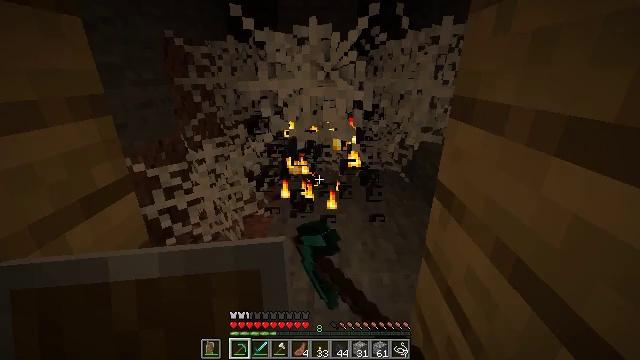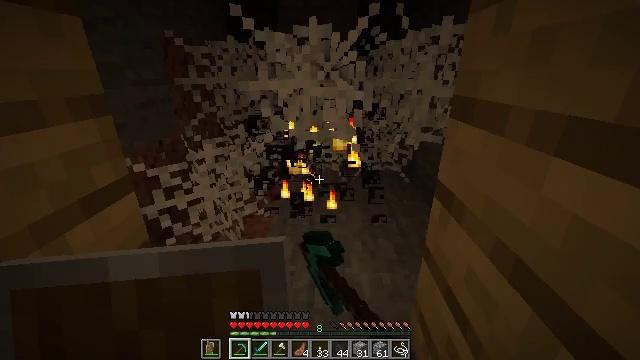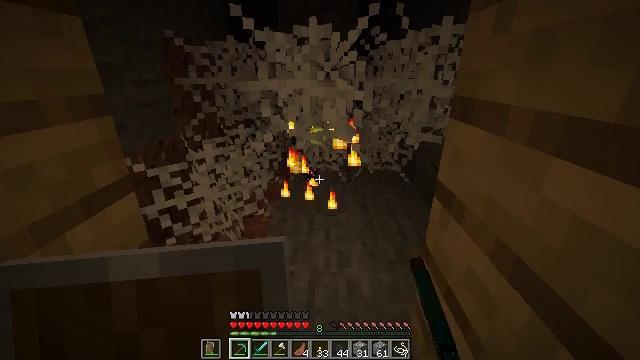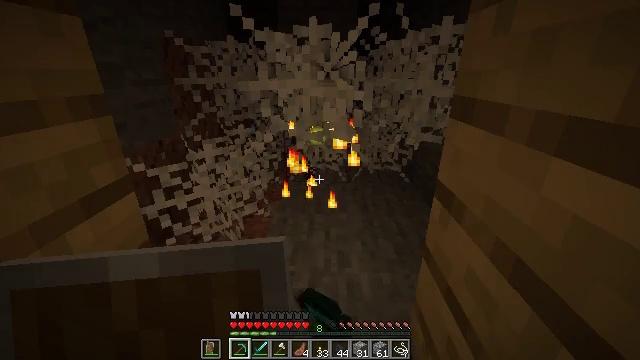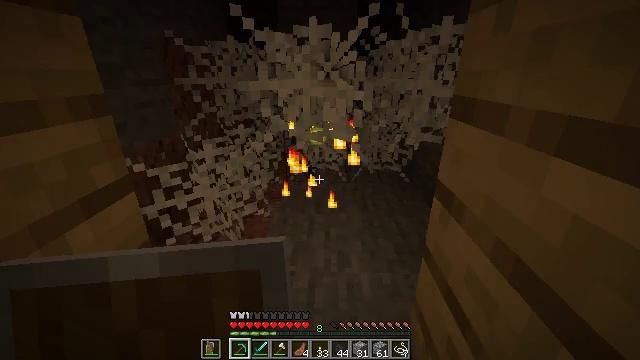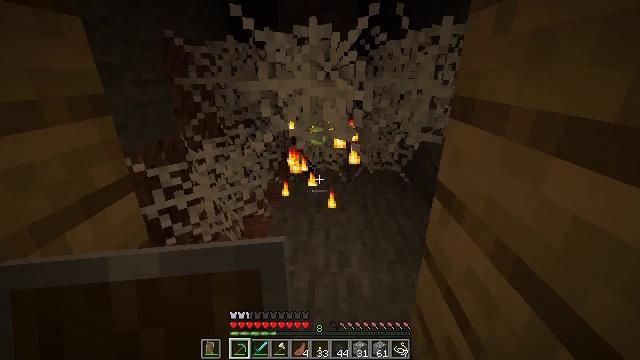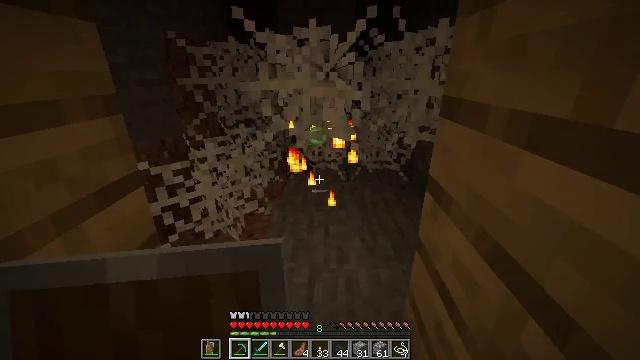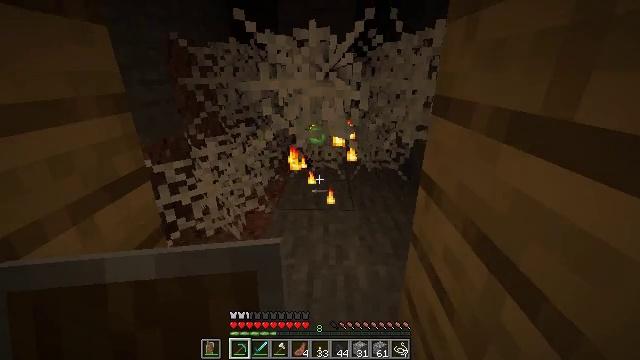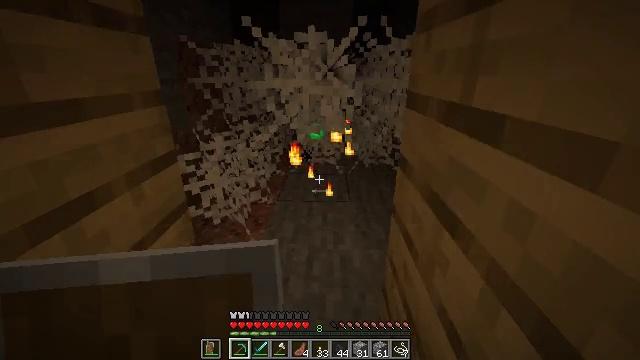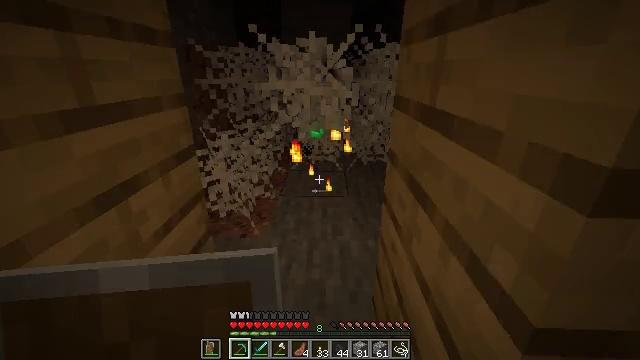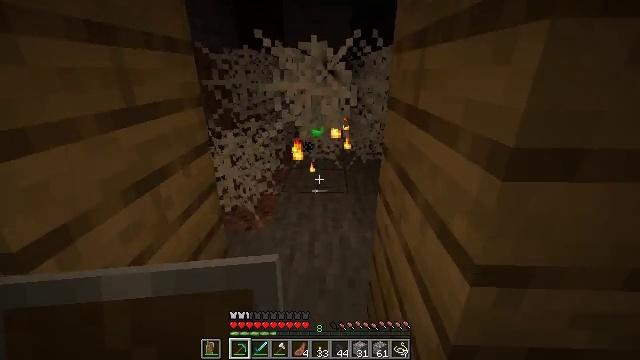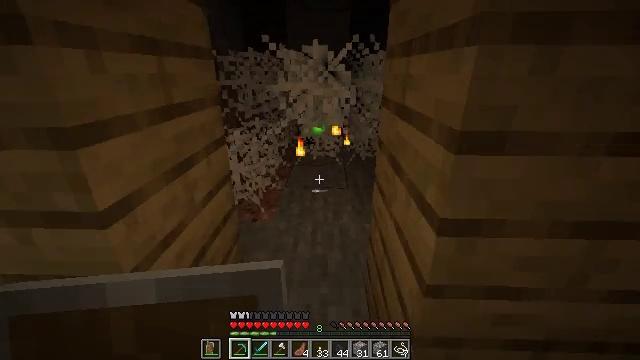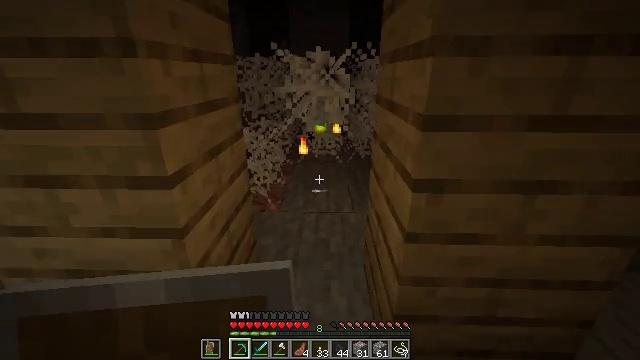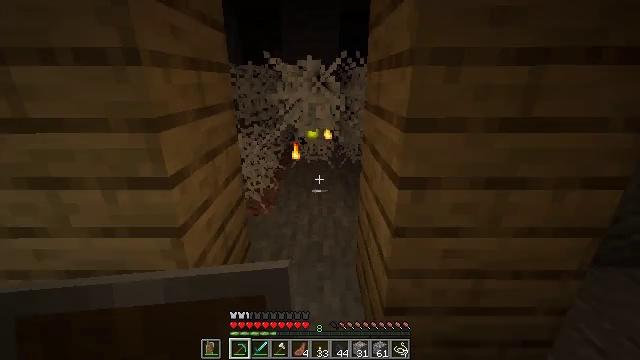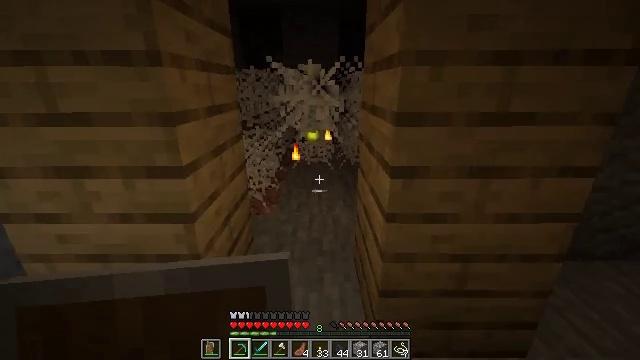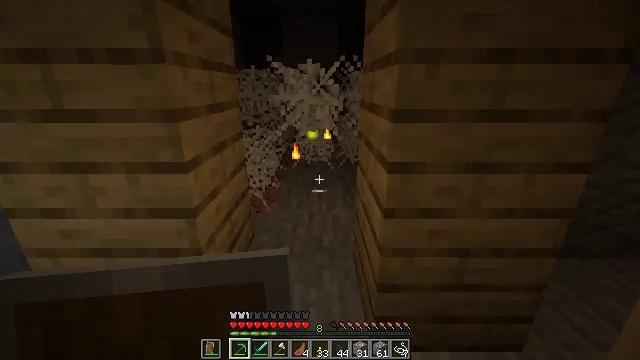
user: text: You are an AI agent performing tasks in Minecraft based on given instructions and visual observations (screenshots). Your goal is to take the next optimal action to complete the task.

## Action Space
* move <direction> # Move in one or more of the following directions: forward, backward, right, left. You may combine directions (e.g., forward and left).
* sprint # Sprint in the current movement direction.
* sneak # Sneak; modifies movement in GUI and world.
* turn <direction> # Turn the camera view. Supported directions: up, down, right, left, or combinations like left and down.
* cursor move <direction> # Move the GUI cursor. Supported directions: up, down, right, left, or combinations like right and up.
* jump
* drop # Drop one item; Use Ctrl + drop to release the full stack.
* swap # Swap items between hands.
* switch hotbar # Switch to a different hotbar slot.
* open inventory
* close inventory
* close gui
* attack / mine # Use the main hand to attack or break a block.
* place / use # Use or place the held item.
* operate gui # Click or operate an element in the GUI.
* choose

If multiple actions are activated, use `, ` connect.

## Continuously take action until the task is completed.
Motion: motion action
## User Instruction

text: Mine the cobweb to clear the path.
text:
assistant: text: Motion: attack / mine
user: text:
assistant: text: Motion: attack / mine
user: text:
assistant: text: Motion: attack / mine
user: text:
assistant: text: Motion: attack / mine
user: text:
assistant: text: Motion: no_op
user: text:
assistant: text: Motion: move back
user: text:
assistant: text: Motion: move back
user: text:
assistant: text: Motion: move back
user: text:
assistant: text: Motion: move back
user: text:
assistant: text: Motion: move back
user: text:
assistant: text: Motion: move back
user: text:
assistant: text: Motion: move back
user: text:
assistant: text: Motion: turn right and up
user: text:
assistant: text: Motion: no_op
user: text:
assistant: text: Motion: no_op
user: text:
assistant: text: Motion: turn up
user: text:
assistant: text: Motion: turn up
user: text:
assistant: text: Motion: no_op
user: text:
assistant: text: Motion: turn left
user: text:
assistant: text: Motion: turn left
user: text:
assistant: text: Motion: turn left
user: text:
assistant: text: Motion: turn left
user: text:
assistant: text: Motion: no_op
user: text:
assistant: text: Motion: no_op
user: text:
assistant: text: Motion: no_op
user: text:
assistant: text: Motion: no_op
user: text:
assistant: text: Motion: no_op
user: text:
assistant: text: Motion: move right
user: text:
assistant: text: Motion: move right
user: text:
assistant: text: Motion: move forward and move right